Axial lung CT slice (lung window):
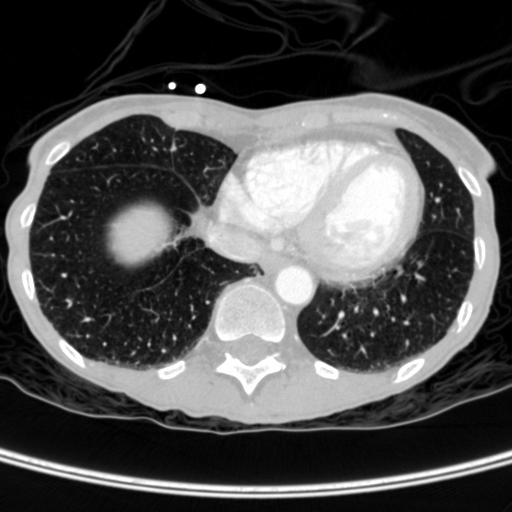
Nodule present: no